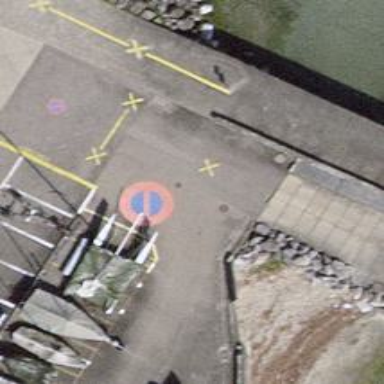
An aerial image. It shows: Slipway on leisure land.